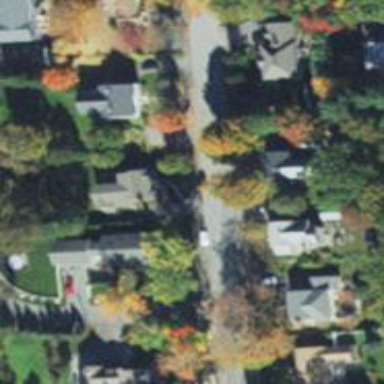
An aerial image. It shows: Residential road with separate asphalt sidewalk.